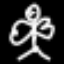
Label: angel